Question: I found good starter of GWT 2.7.0 application that work with maven.
Here is <URL>
Unfortunatelly owner/creator don't use eclipse, so he can help me.
I would like to have this project to work with eclipse and to be well integrated (like official ant project- stockwatcher f.e.).
My problem is that I can't run this project in eclipse in super dev mode. The only options I have is:
[
f.e. I can run install witch will compile project.
But I don't have option to run in SuperDevMode
The second problem is that I can't add GWT sdk to app using right mouse button on project -> Properties as You can see here:
<URL>
I can run this project using maven in linux konsole, but I can't do this by clicking in eclipse.
Please help
---
EDIT
My project structure in eclipse after import from git repository:
<URL>
Here is main pom.xml:
'''
<?xml version="1.0" encoding="UTF-8"?>
<project
xmlns="http://maven.apache.org/POM/4.0.0"
xmlns:xsi="http://www.w3.org/2001/XMLSchema-instance"
xsi:schemaLocation="http://maven.apache.org/POM/4.0.0
http://maven.apache.org/maven-v4_0_0.xsd">
<modelVersion>4.0.0</modelVersion>
<groupId>de.hpfsc</groupId>
<artifactId>parent</artifactId>
<packaging>pom</packaging>
<version>1.0.0-SNAPSHOT</version>
<modules>
<module>server</module>
<module>shared</module>
<module>web</module>
</modules>
<properties>
<gwtVersion>2.7.0</gwtVersion>
<webappDirectory>${project.build.directory}/${project.build.finalName}</webappDirectory>
<project.build.sourceEncoding>UTF-8</project.build.sourceEncoding>
<tomcat.webport>8082</tomcat.webport>
<tomcat.ajpport>8182</tomcat.ajpport>
<tomcat.context>/parent</tomcat.context>
</properties>
<dependencies>
<dependency>
<groupId>com.google.gwt</groupId>
<artifactId>gwt-servlet</artifactId>
<version>${gwtVersion}</version>
<scope>runtime</scope>
</dependency>
<dependency>
<groupId>com.google.gwt</groupId>
<artifactId>gwt-user</artifactId>
<version>${gwtVersion}</version>
<scope>provided</scope>
</dependency>
<dependency>
<groupId>junit</groupId>
<artifactId>junit</artifactId>
<version>4.7</version>
<scope>test</scope>
</dependency>
<dependency>
<groupId>javax.validation</groupId>
<artifactId>validation-api</artifactId>
<version>1.0.0.GA</version>
<scope>test</scope>
</dependency>
<dependency>
<groupId>javax.validation</groupId>
<artifactId>validation-api</artifactId>
<version>1.0.0.GA</version>
<classifier>sources</classifier>
<scope>test</scope>
</dependency>
</dependencies>
<build>
<defaultGoal>clean install tomcat7:run-war-only</defaultGoal>
<plugins>
<plugin>
<groupId>org.codehaus.mojo</groupId>
<artifactId>gwt-maven-plugin</artifactId>
<version>${gwtVersion}</version>
</plugin>
<plugin>
<groupId>org.apache.maven.plugins</groupId>
<artifactId>maven-war-plugin</artifactId>
<version>2.3</version>
</plugin>
<!-- IDE -->
<plugin>
<groupId>org.apache.maven.plugins</groupId>
<artifactId>maven-eclipse-plugin</artifactId>
<version>2.7</version> <!-- Note 2.8 does not work with AspectJ aspect path -->
<configuration>
<downloadSources>true</downloadSources>
<downloadJavadocs>false</downloadJavadocs>
<wtpversion>2.0</wtpversion>
<additionalBuildcommands>
<buildCommand>
<name>org.eclipse.jdt.core.javabuilder</name>
<arguments>
</arguments>
</buildCommand>
<buildCommand>
<name>com.google.gdt.eclipse.core.webAppProjectValidator</name>
<arguments>
</arguments>
</buildCommand>
<buildCommand>
<name>com.google.gwt.eclipse.core.gwtProjectValidator</name>
<arguments>
</arguments>
</buildCommand>
</additionalBuildcommands>
<additionalProjectnatures>
<projectnature>com.google.gwt.eclipse.core.gwtNature</projectnature>
</additionalProjectnatures>
</configuration>
</plugin>
<plugin>
<groupId>org.apache.maven.plugins</groupId>
<artifactId>maven-compiler-plugin</artifactId>
<version>2.5.1</version>
<configuration>
<source>1.8</source>
<target>1.8</target>
</configuration>
</plugin>
<plugin>
<groupId>org.apache.tomcat.maven</groupId>
<artifactId>tomcat7-maven-plugin</artifactId>
<version>2.0</version>
<configuration>
<path>${tomcat.context}</path>
<port>${tomcat.webport}</port>
<ajpPort>${tomcat.ajpport}</ajpPort>
<systemProperties>
<JAVA_OPTS>-XX:MaxPermSize=256m</JAVA_OPTS>
</systemProperties>
</configuration>
</plugin>
</plugins>
</build>
</project>
'''
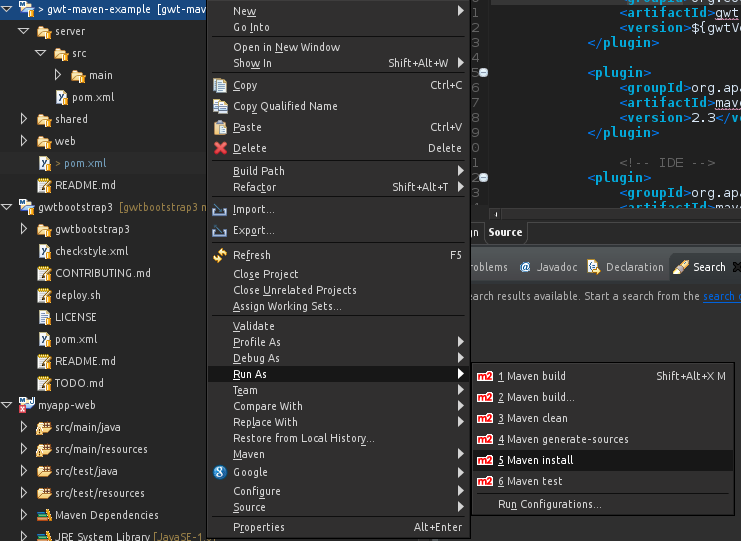
Answer: The project is composed of 3 submodules. When importing the project into Eclipse, you should then have 4 projects in your workspace: 'parent', 'shared', 'server' and 'web'.
'parent' should be a simple project (this is why you don't have many options in 'Run As...'), and 'shared', 'server' and 'web' should be Java projects.
The 'web' project is where GWT client code is (in addition to 'shared'), and the GPE should automatically configure it as a GWT project, with the GWT SDK taken from the Maven dependencies (so you won't have a GWT "library" -in Eclipse parlance- in your dependencies, only the JRE/JDK and a "Maven Dependencies" library).
This is also on that 'web' project that you'll 'Run As...' - 'Web Application'.